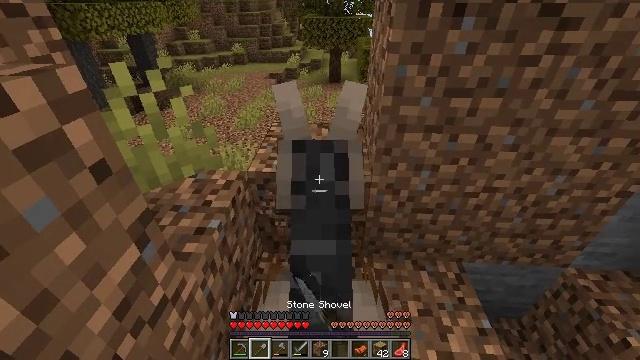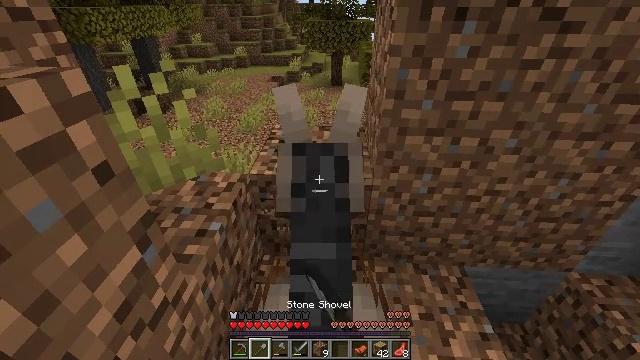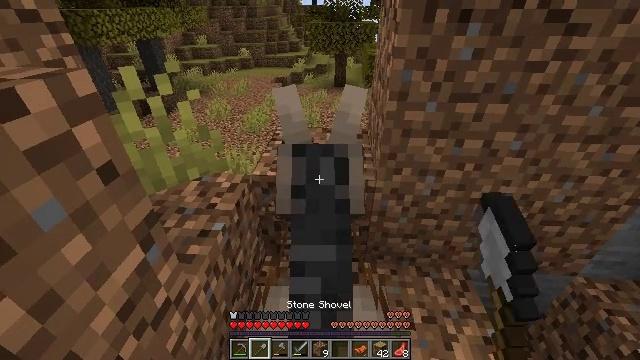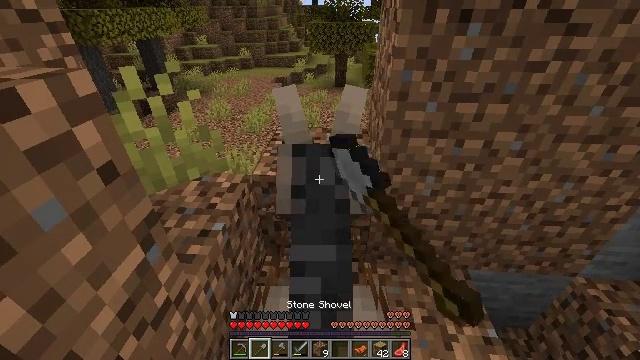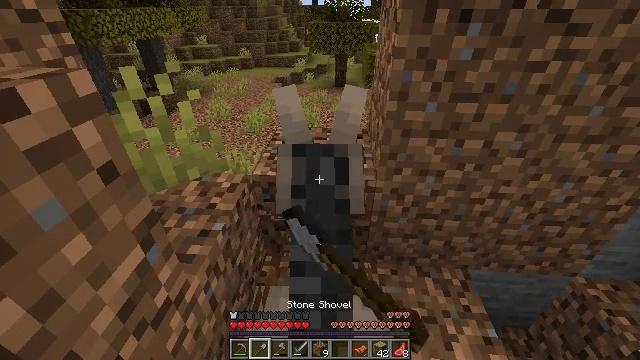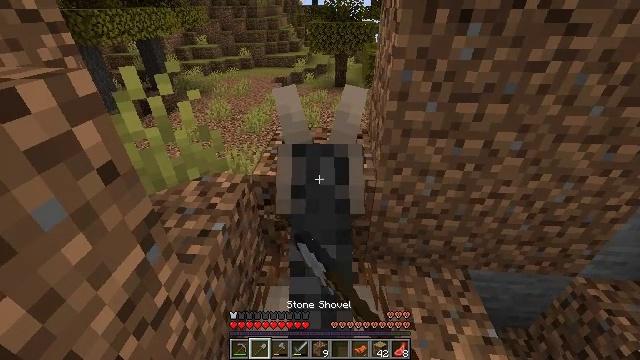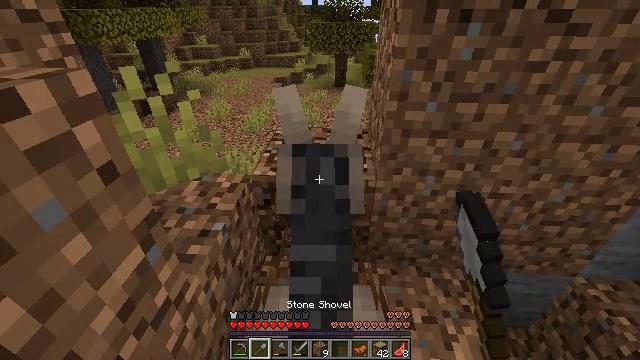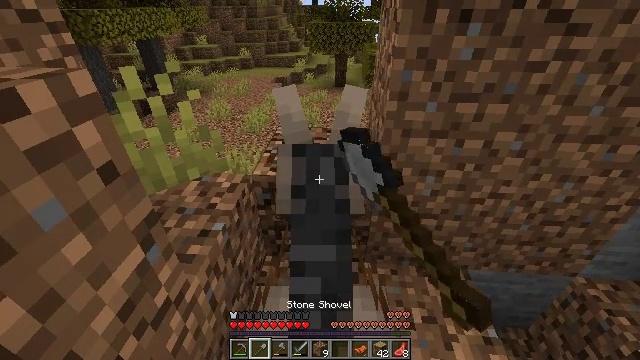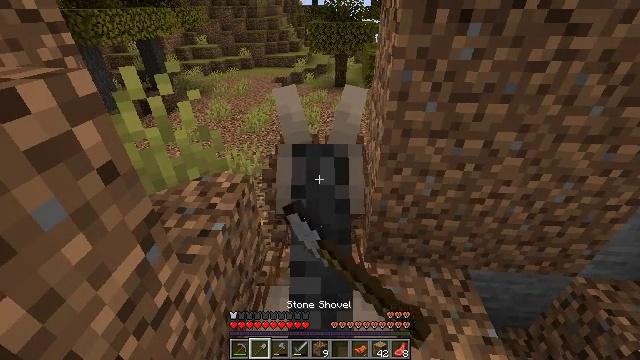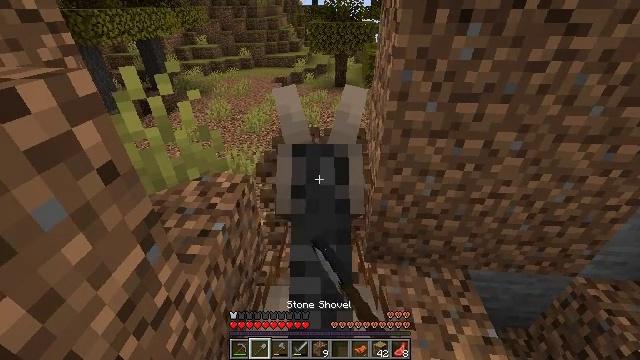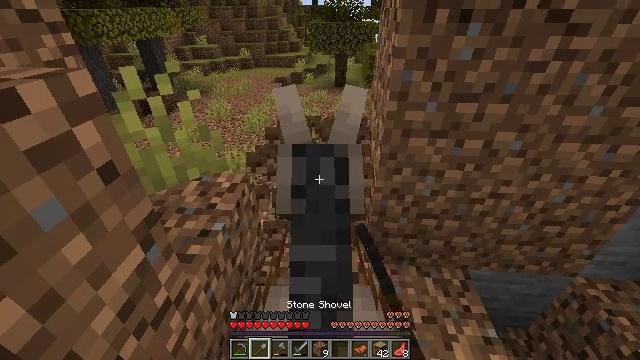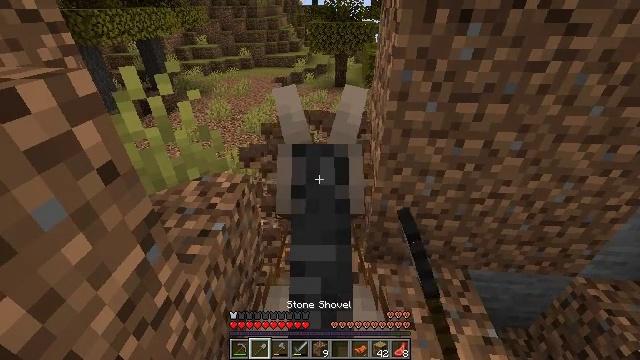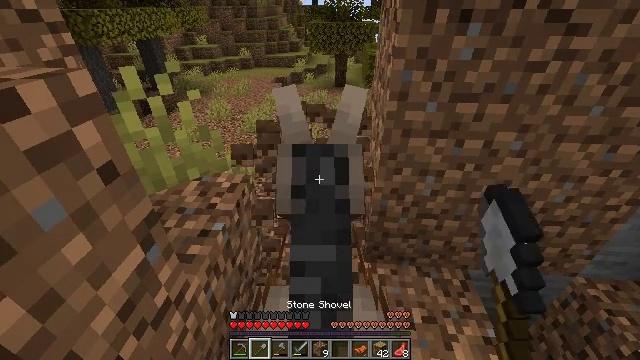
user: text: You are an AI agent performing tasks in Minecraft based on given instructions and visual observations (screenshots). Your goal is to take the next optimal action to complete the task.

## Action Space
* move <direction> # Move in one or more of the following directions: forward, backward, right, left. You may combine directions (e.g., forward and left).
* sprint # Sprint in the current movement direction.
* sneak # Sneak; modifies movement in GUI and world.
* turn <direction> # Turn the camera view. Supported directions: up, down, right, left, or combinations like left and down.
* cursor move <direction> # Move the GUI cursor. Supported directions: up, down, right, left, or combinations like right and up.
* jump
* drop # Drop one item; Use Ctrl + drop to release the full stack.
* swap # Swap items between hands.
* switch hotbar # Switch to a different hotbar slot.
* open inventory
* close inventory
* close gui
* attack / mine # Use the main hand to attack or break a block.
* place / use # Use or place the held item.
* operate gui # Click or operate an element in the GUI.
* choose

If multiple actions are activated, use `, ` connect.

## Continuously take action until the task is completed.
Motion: motion action
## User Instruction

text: Harvest coarse dirt by holding left button.
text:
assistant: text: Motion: attack / mine
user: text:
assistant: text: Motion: attack / mine
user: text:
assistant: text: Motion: attack / mine
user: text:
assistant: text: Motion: attack / mine
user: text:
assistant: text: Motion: attack / mine
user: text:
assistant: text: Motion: attack / mine
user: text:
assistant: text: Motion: attack / mine
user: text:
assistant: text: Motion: attack / mine
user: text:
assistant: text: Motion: attack / mine
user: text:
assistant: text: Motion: attack / mine
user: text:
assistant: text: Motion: attack / mine
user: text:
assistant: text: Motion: attack / mine
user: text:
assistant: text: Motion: attack / mine